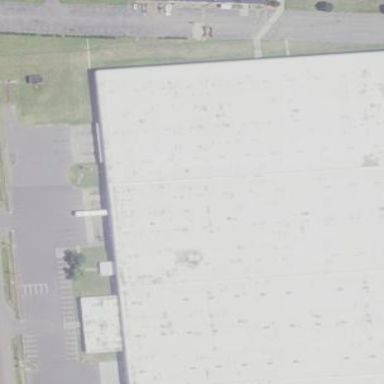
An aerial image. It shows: Commercial building.